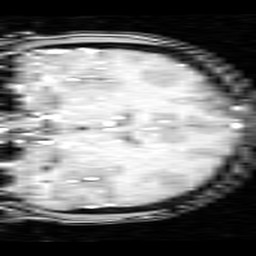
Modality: inplaneT1
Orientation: coronal
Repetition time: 0.2 s
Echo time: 0.0036 s